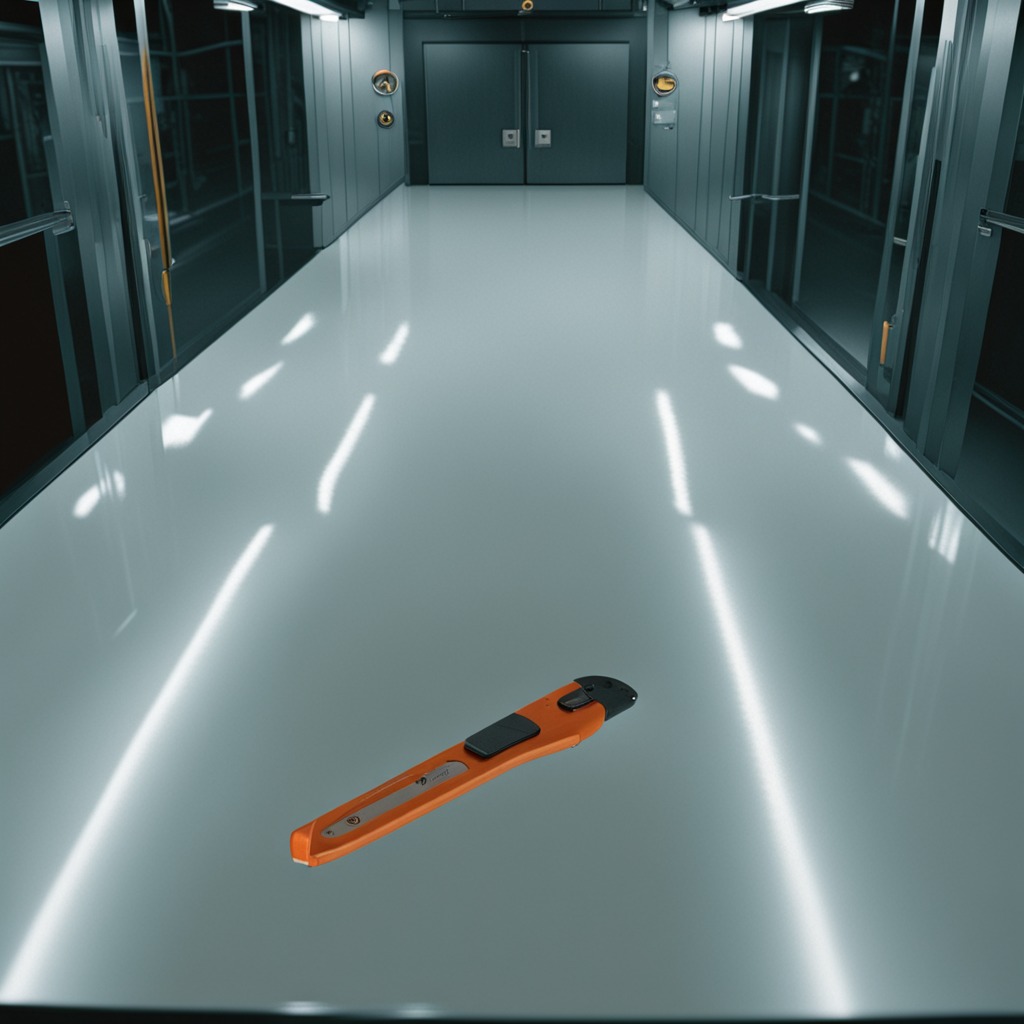
A utility knife lies on a high-gloss table in a ship maintenance bay industrial lighting.